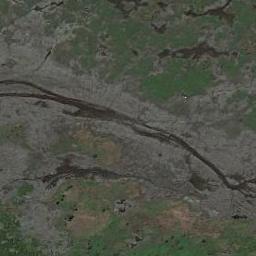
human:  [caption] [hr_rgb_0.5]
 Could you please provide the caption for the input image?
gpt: There are many different shapes and sizes of water around the wetlands .

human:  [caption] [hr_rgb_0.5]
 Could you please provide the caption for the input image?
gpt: There are two lakes of similar size in this wetland .

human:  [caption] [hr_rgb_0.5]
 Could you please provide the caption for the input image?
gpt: The wetland consists of bare land and green plants .

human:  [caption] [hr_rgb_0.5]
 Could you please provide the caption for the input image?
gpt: There are a few trickles in the brown bare land in a wetland  , and there are sparse green plants on the bare land .

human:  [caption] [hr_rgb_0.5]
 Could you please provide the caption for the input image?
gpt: There are some green areas and water areas on the wetland .